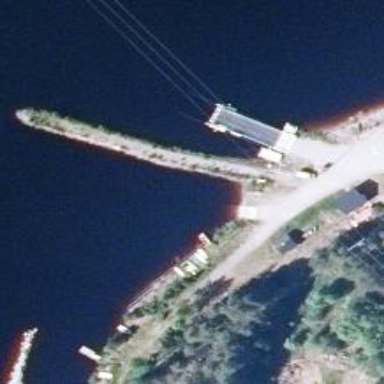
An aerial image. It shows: Slipway on leisure land.